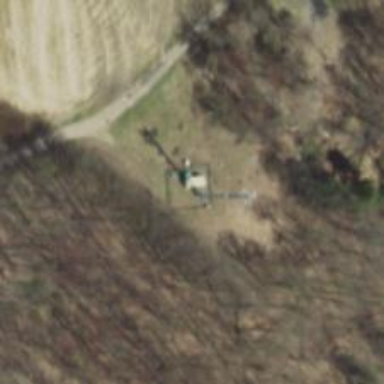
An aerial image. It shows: Man-made mast used for communication purposes.